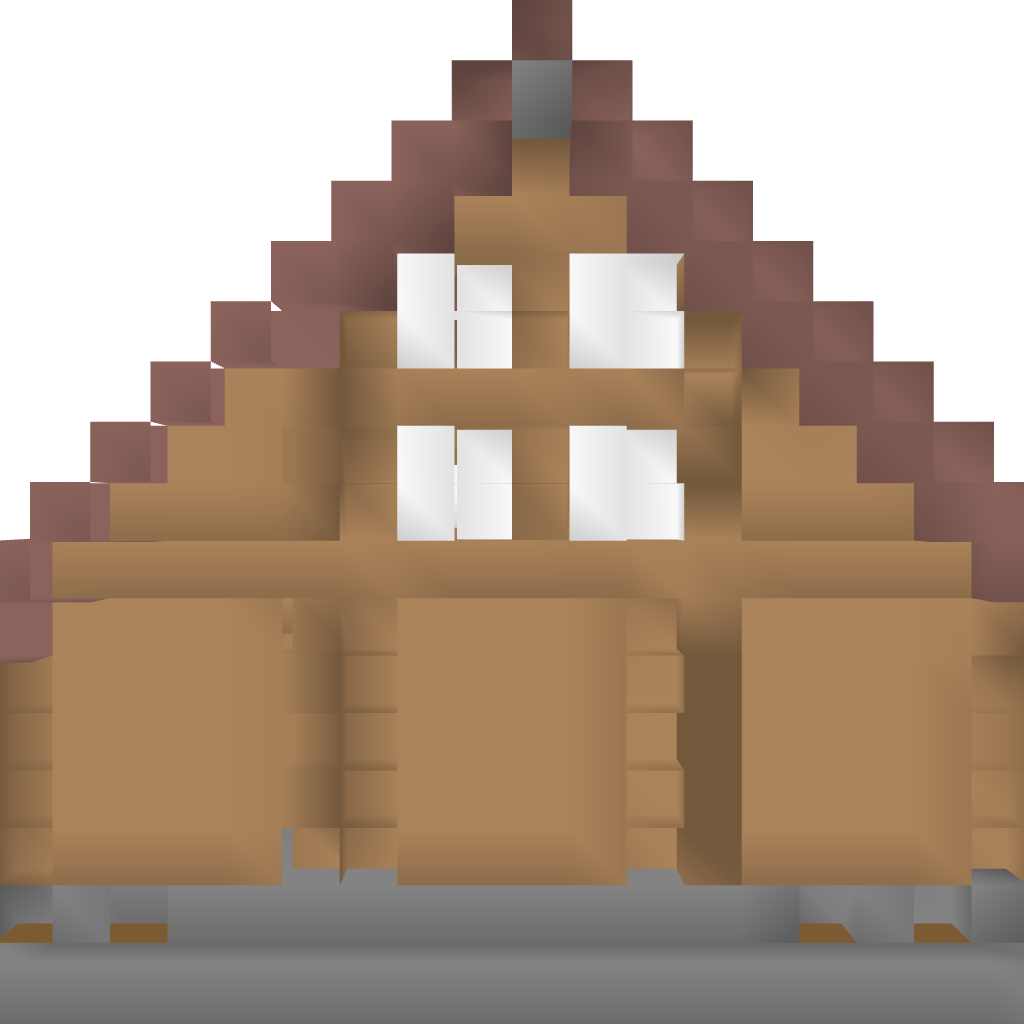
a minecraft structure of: Barn_Large high quality